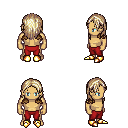
a pixel art fantasy rpg character, male body template, human, tanned skin, leather shoulder armor, red pants, white blonde long hairstyle, gold boots, four views (front, back, left, right), 2x2 character sprite sheet, small pixel art, hard edges, no anti-aliasing